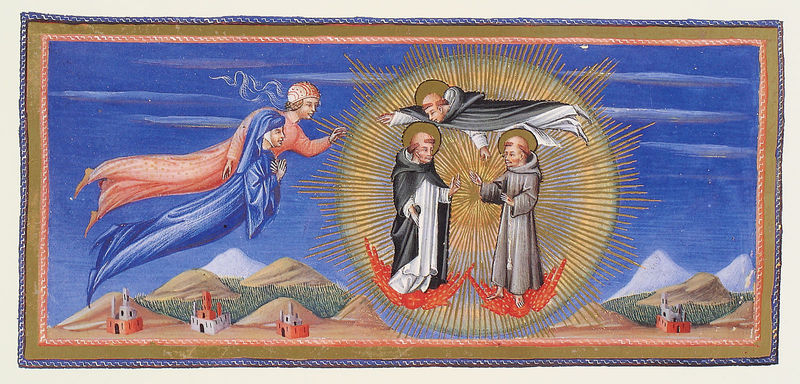
Titel: Paradiso, the Illuminations to Dante’s Divine Comedy  (Illuminierung zu Dantes Göttlicher Komödie)
Künstler: Giovanni di Paolo
Institution: London, British Library (BL)
Schlagwörter: blau, feuer, hand, himmel, mann, wolken, landschaft, menschen, frau, häuser, hügel, kirche, gewand, wald, fliegen, nachthimmel, berge, dorf, blue, men, priest, robes, women, robe, strahlen, heiligenschein, stigmata, angels, clouds, sky, building, hills, mountain, mountains, sun, mönch, mönche, heilige, biblisch, fly, flying, saint, erlösung, town, buildings, dominikaner, bald, monk, monks, religion, fire, god, mary, float, trinity, churches, holy, halos, habit, winkgs, friars, thre saints, dominican